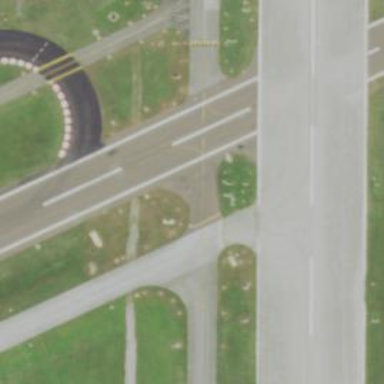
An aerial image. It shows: Image of taxiway at airport.